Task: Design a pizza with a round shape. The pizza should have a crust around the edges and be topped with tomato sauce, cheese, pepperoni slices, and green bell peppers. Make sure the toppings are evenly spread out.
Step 219:
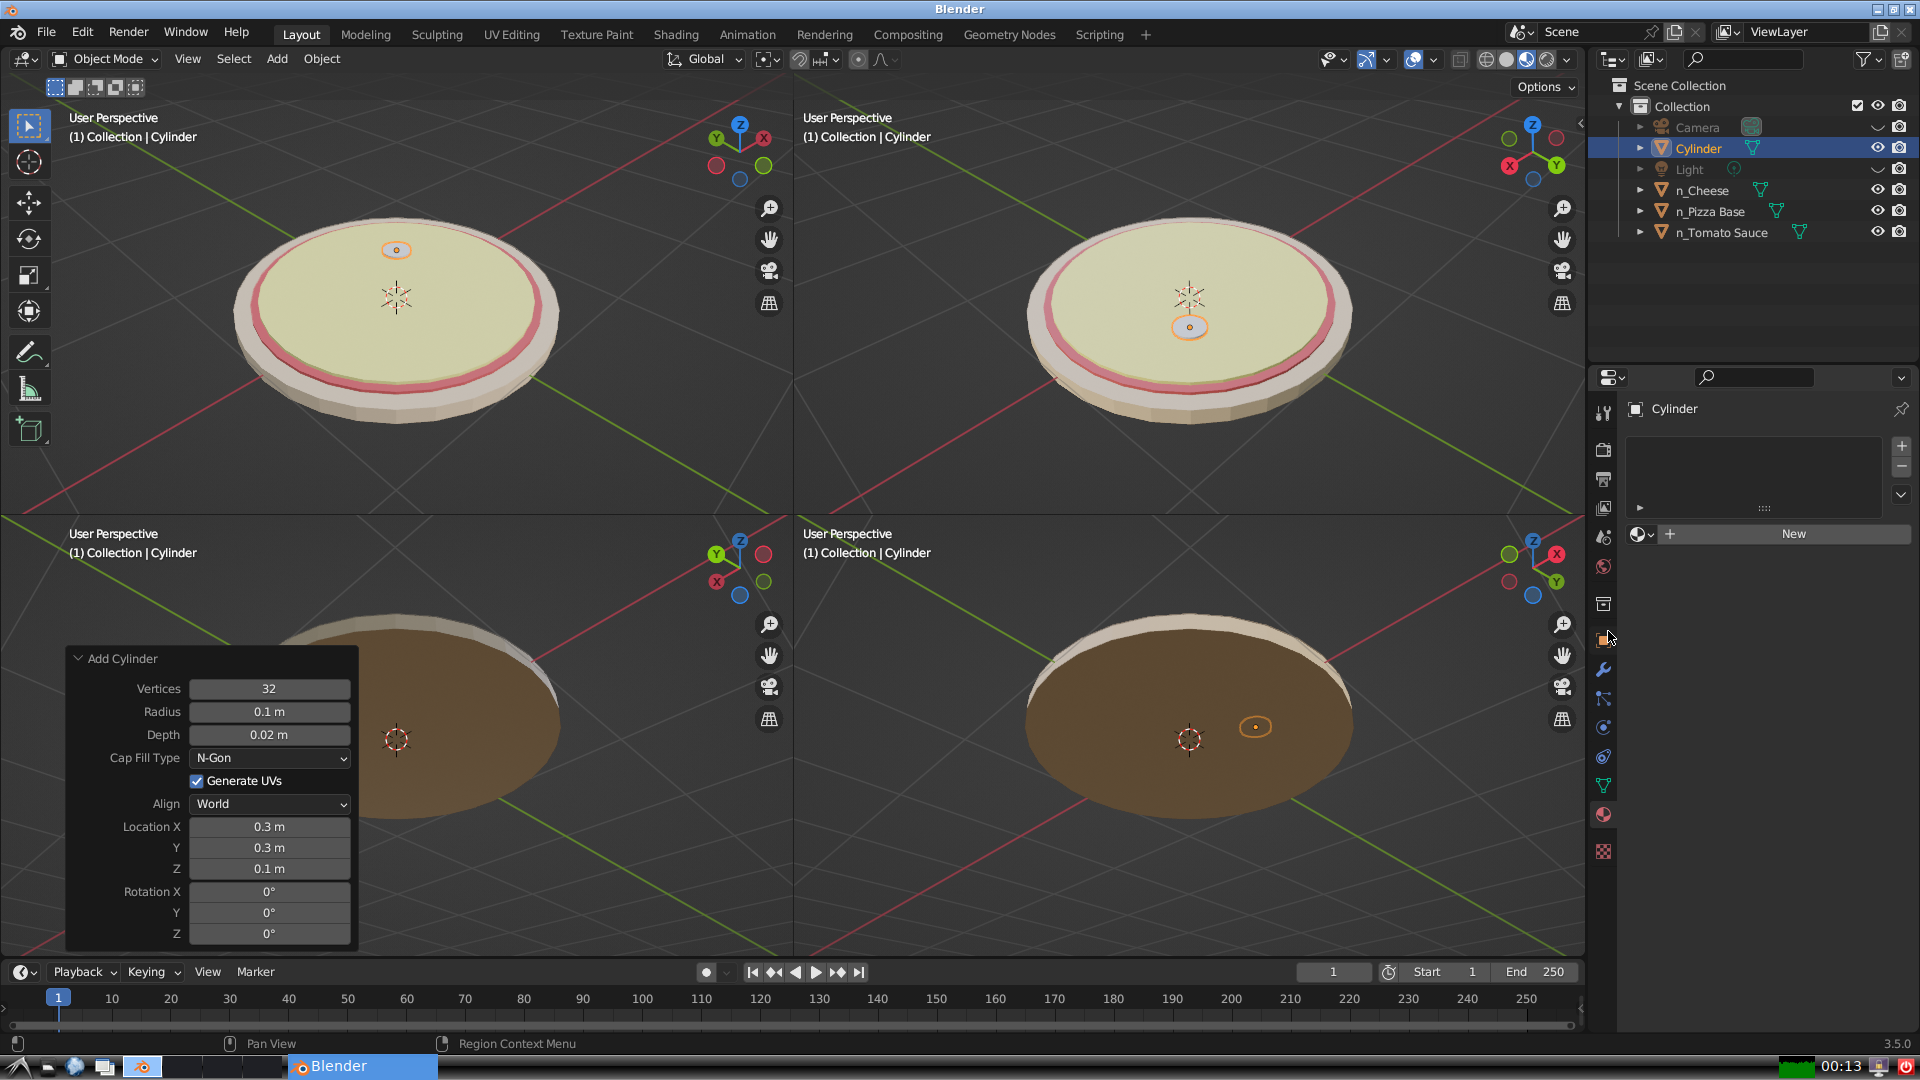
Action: click: no